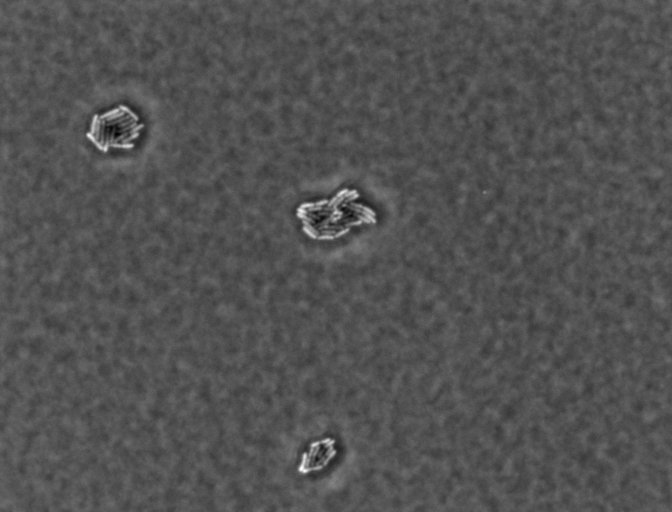
Salmonella enterica Typhimurium